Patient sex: M
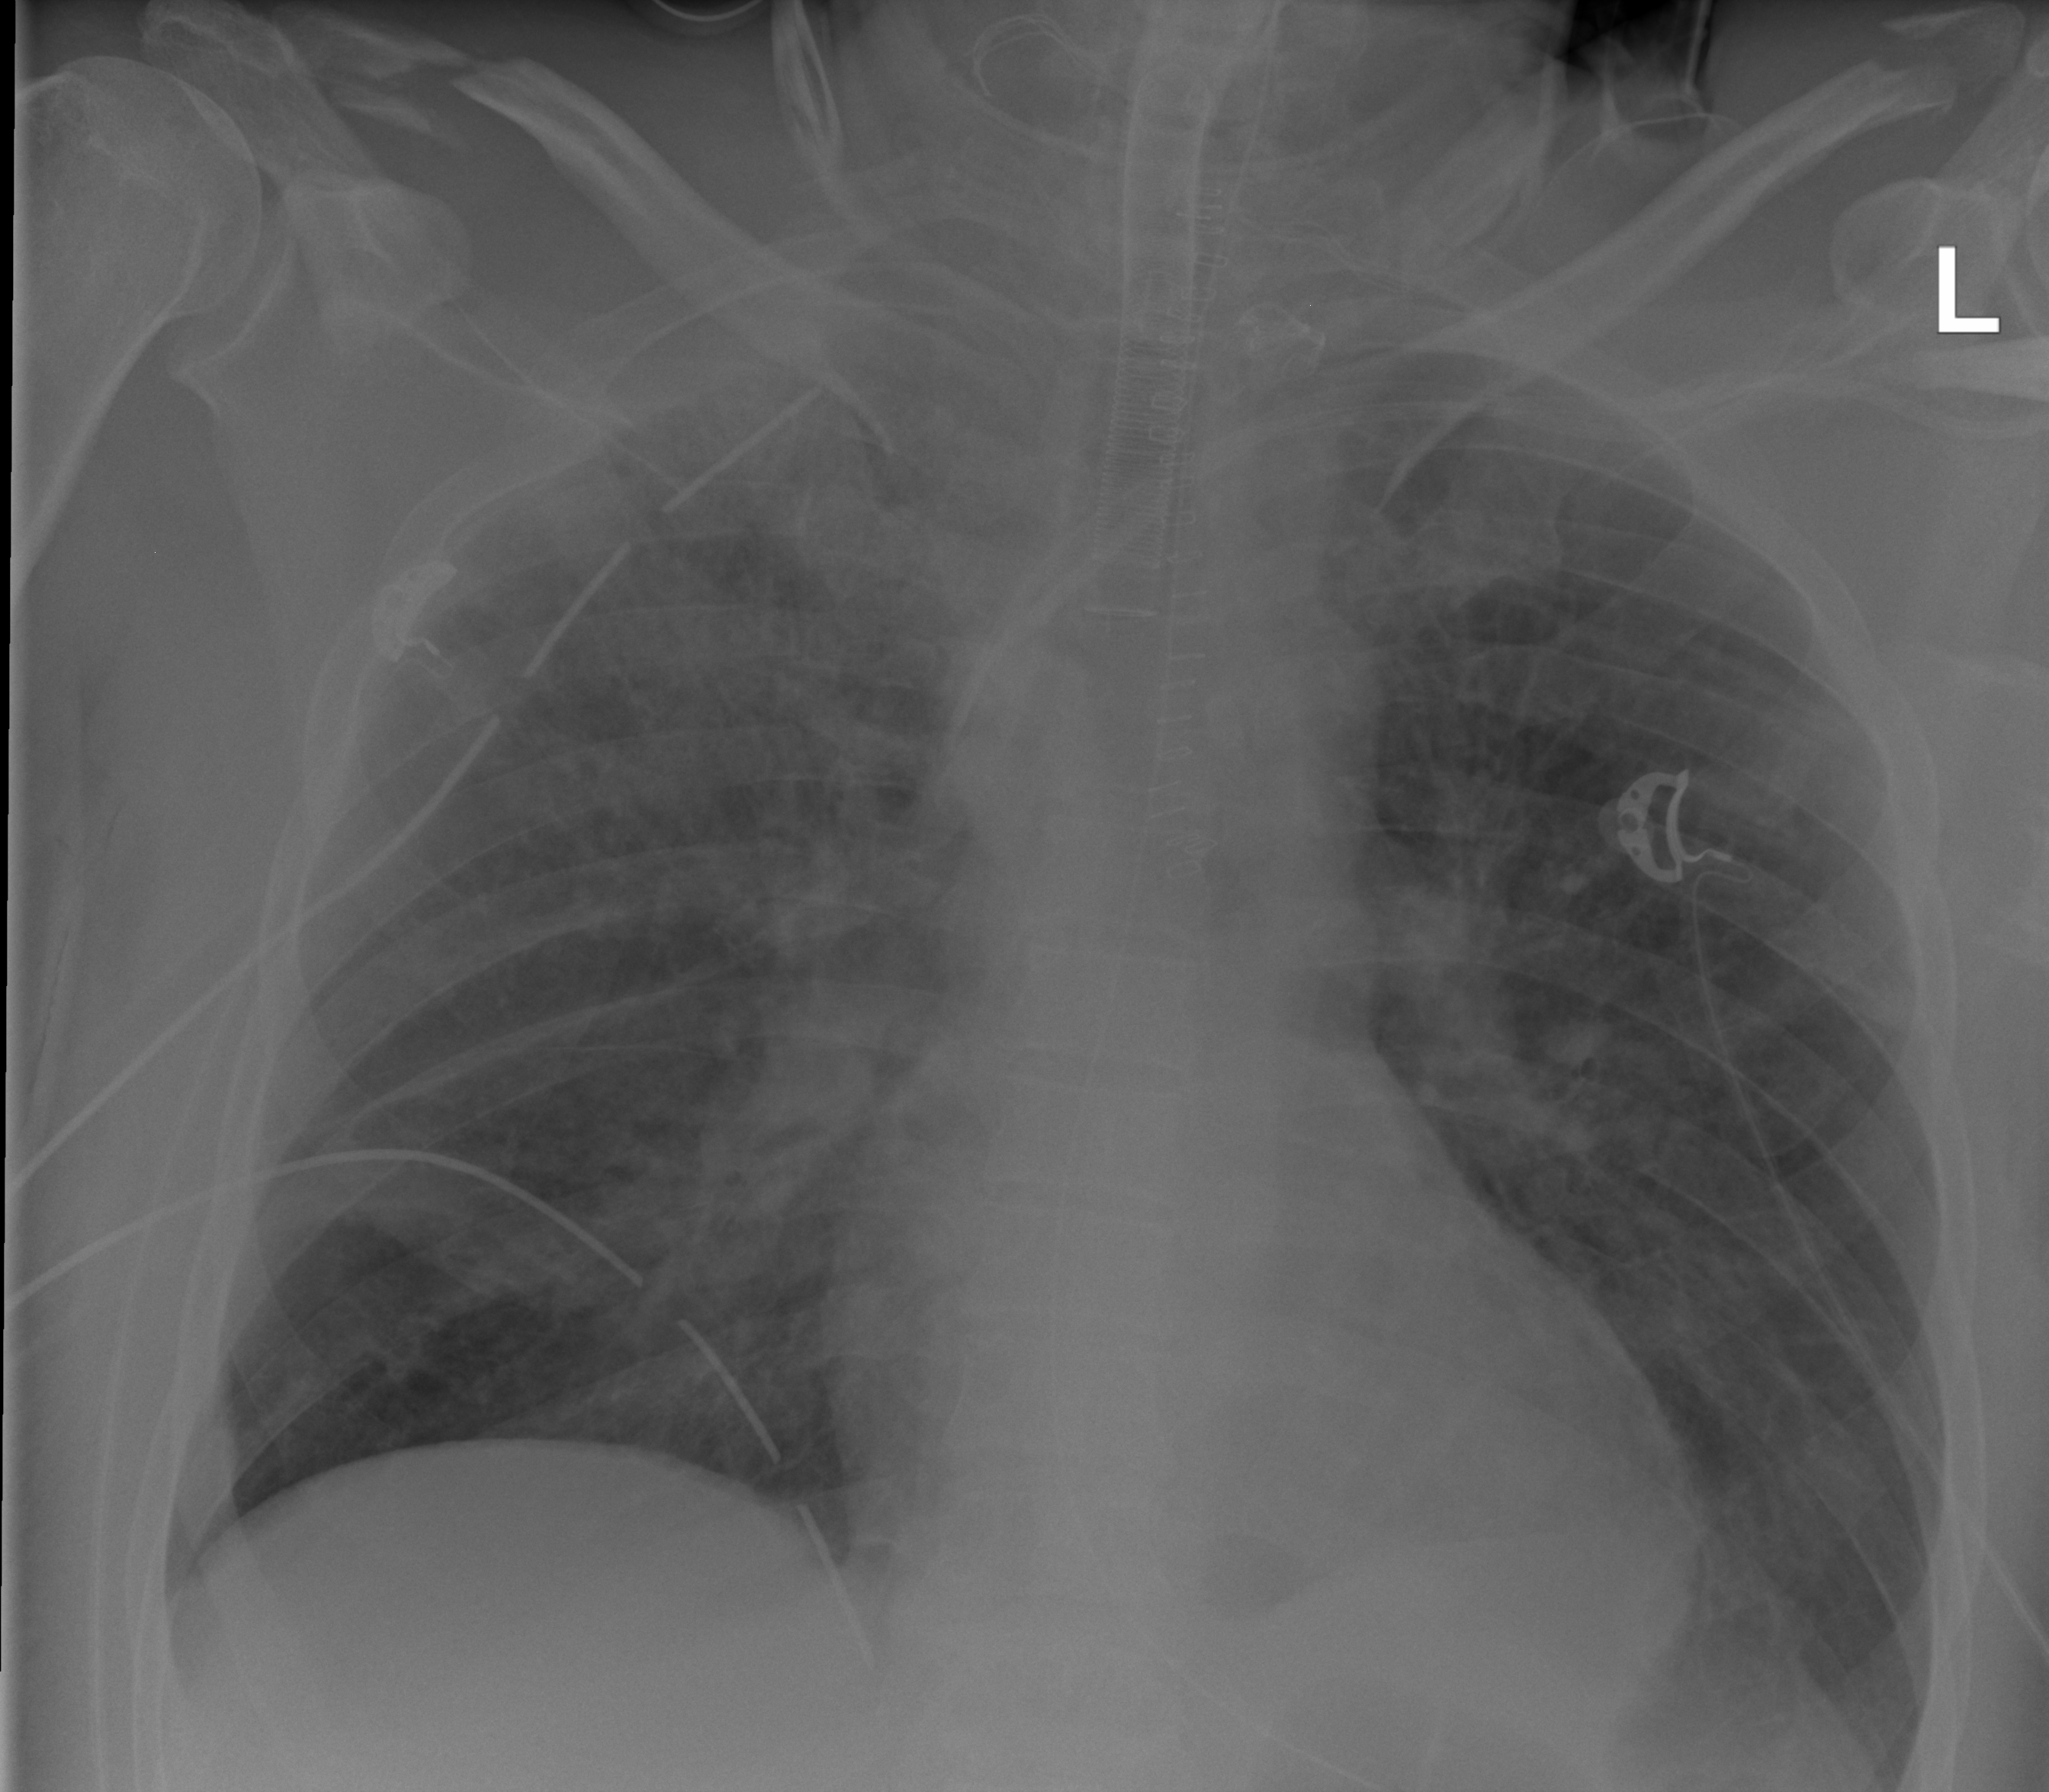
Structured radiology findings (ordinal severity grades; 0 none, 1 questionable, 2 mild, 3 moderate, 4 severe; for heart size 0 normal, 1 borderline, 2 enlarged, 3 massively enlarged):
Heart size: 0
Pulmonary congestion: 0
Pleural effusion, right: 0
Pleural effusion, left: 0
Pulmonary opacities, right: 3
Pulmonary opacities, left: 2
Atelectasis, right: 3
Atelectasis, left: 2